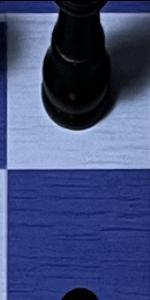
Label: Empty